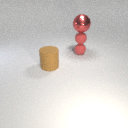
small red rubber sphere below large red metal sphere